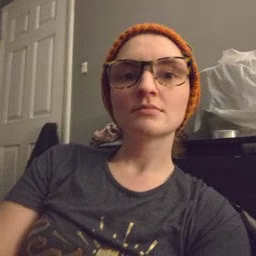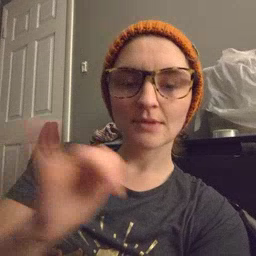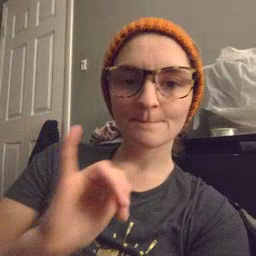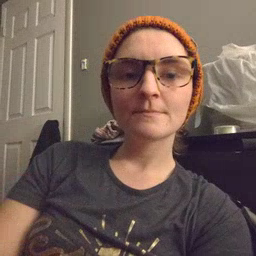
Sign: same